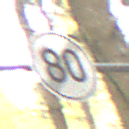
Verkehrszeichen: EndeGeschwindigkeit80
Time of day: MorningAfternoon
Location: Outdoor (Nature)
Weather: Overcast
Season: Winter
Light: Natural